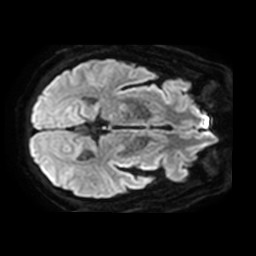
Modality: TRACE
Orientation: axial
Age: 62
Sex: male
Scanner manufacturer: philips
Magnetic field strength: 3 T
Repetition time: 4.268 s
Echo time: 0.06119 s